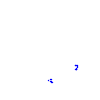
Particle: proton